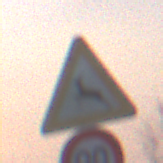
Verkehrszeichen: WildwechselRechts
Zusatzzeichen unten: Geschwindigkeit90
Umgebung: Outdoor, Nature
Tageszeit: SunriseSunset
Wetter: Clear
Licht: Natural
Jahreszeit: NotSpecified
Kontrast: LowContrast